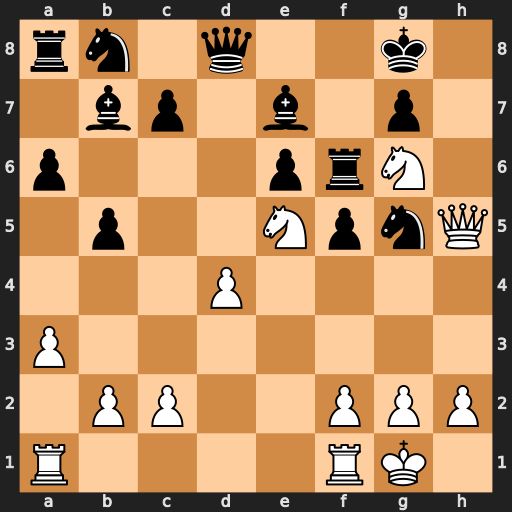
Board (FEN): rn1q2k1/1bp1b1p1/p3prN1/1p2NpnQ/3P4/P7/1PP2PPP/R4RK1
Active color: w
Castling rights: -
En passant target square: -
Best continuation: Qh8#